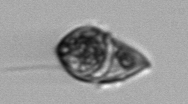
Label: Gyrodinium